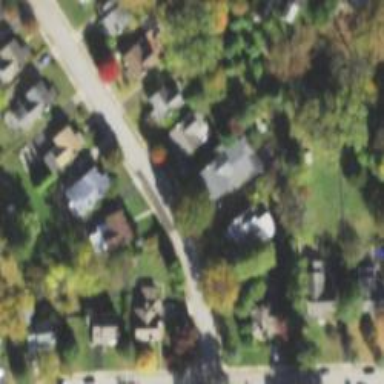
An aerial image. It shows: Residential road.